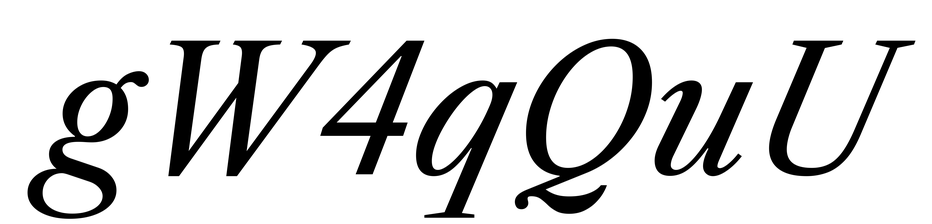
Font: LibreCaslonText-Italic_Italic